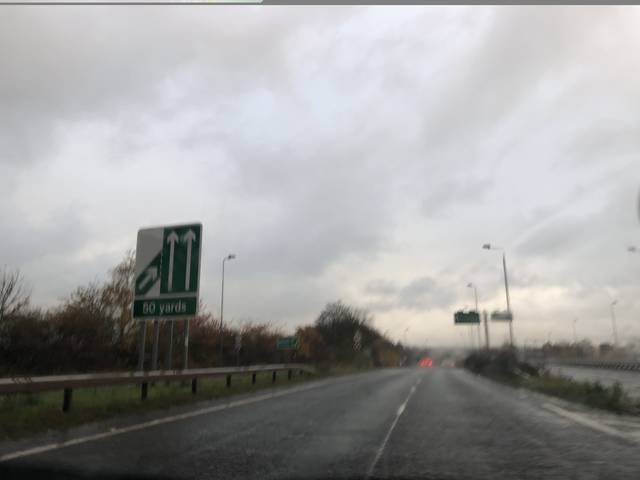
Region: United Kingdom
Coordinates: 52.446, -1.694